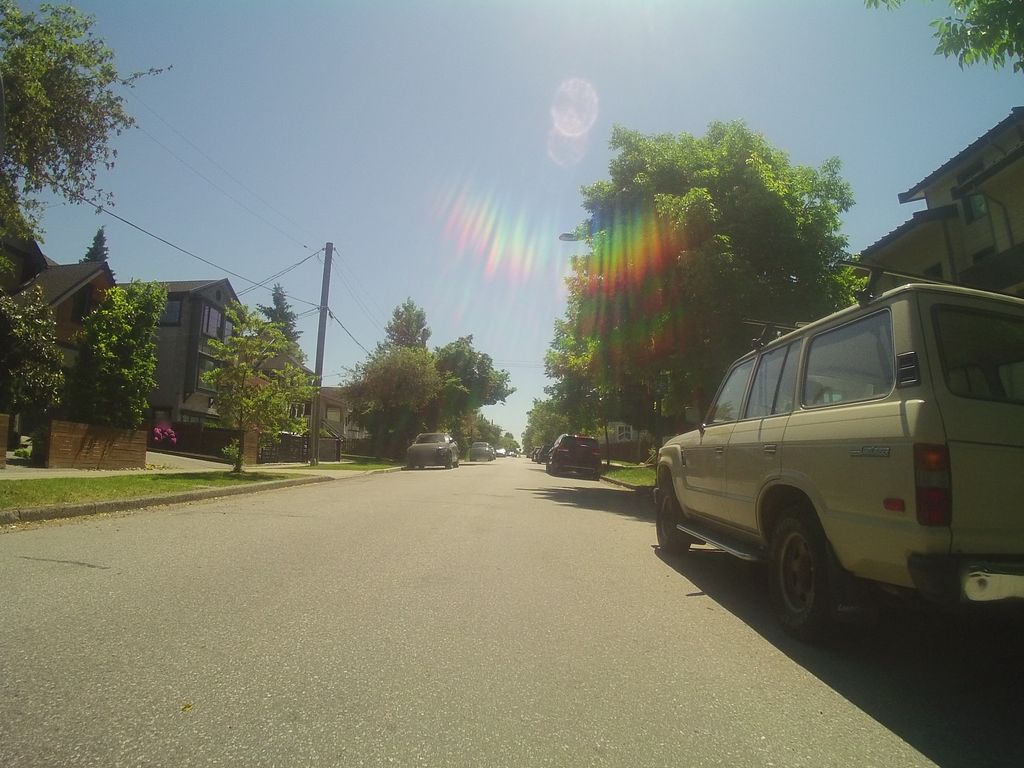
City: vancouver